Interaction volume radius: 10 \u00c5
Interaction volume height: 35 \u00c5
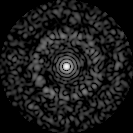
Disorder parameter: 0.8315